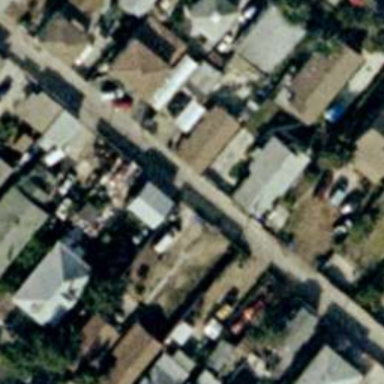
This is a dense residential area .